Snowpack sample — Buffalo Mountain, Silverthorne, Colorado, USA (2/22/26, 2:02 PM MST)
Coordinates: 39.622, -106.113
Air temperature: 33 °F
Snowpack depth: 63 cm
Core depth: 10 cm
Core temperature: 30.2 °F
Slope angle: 11°, slope face: 116°
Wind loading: low
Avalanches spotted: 0
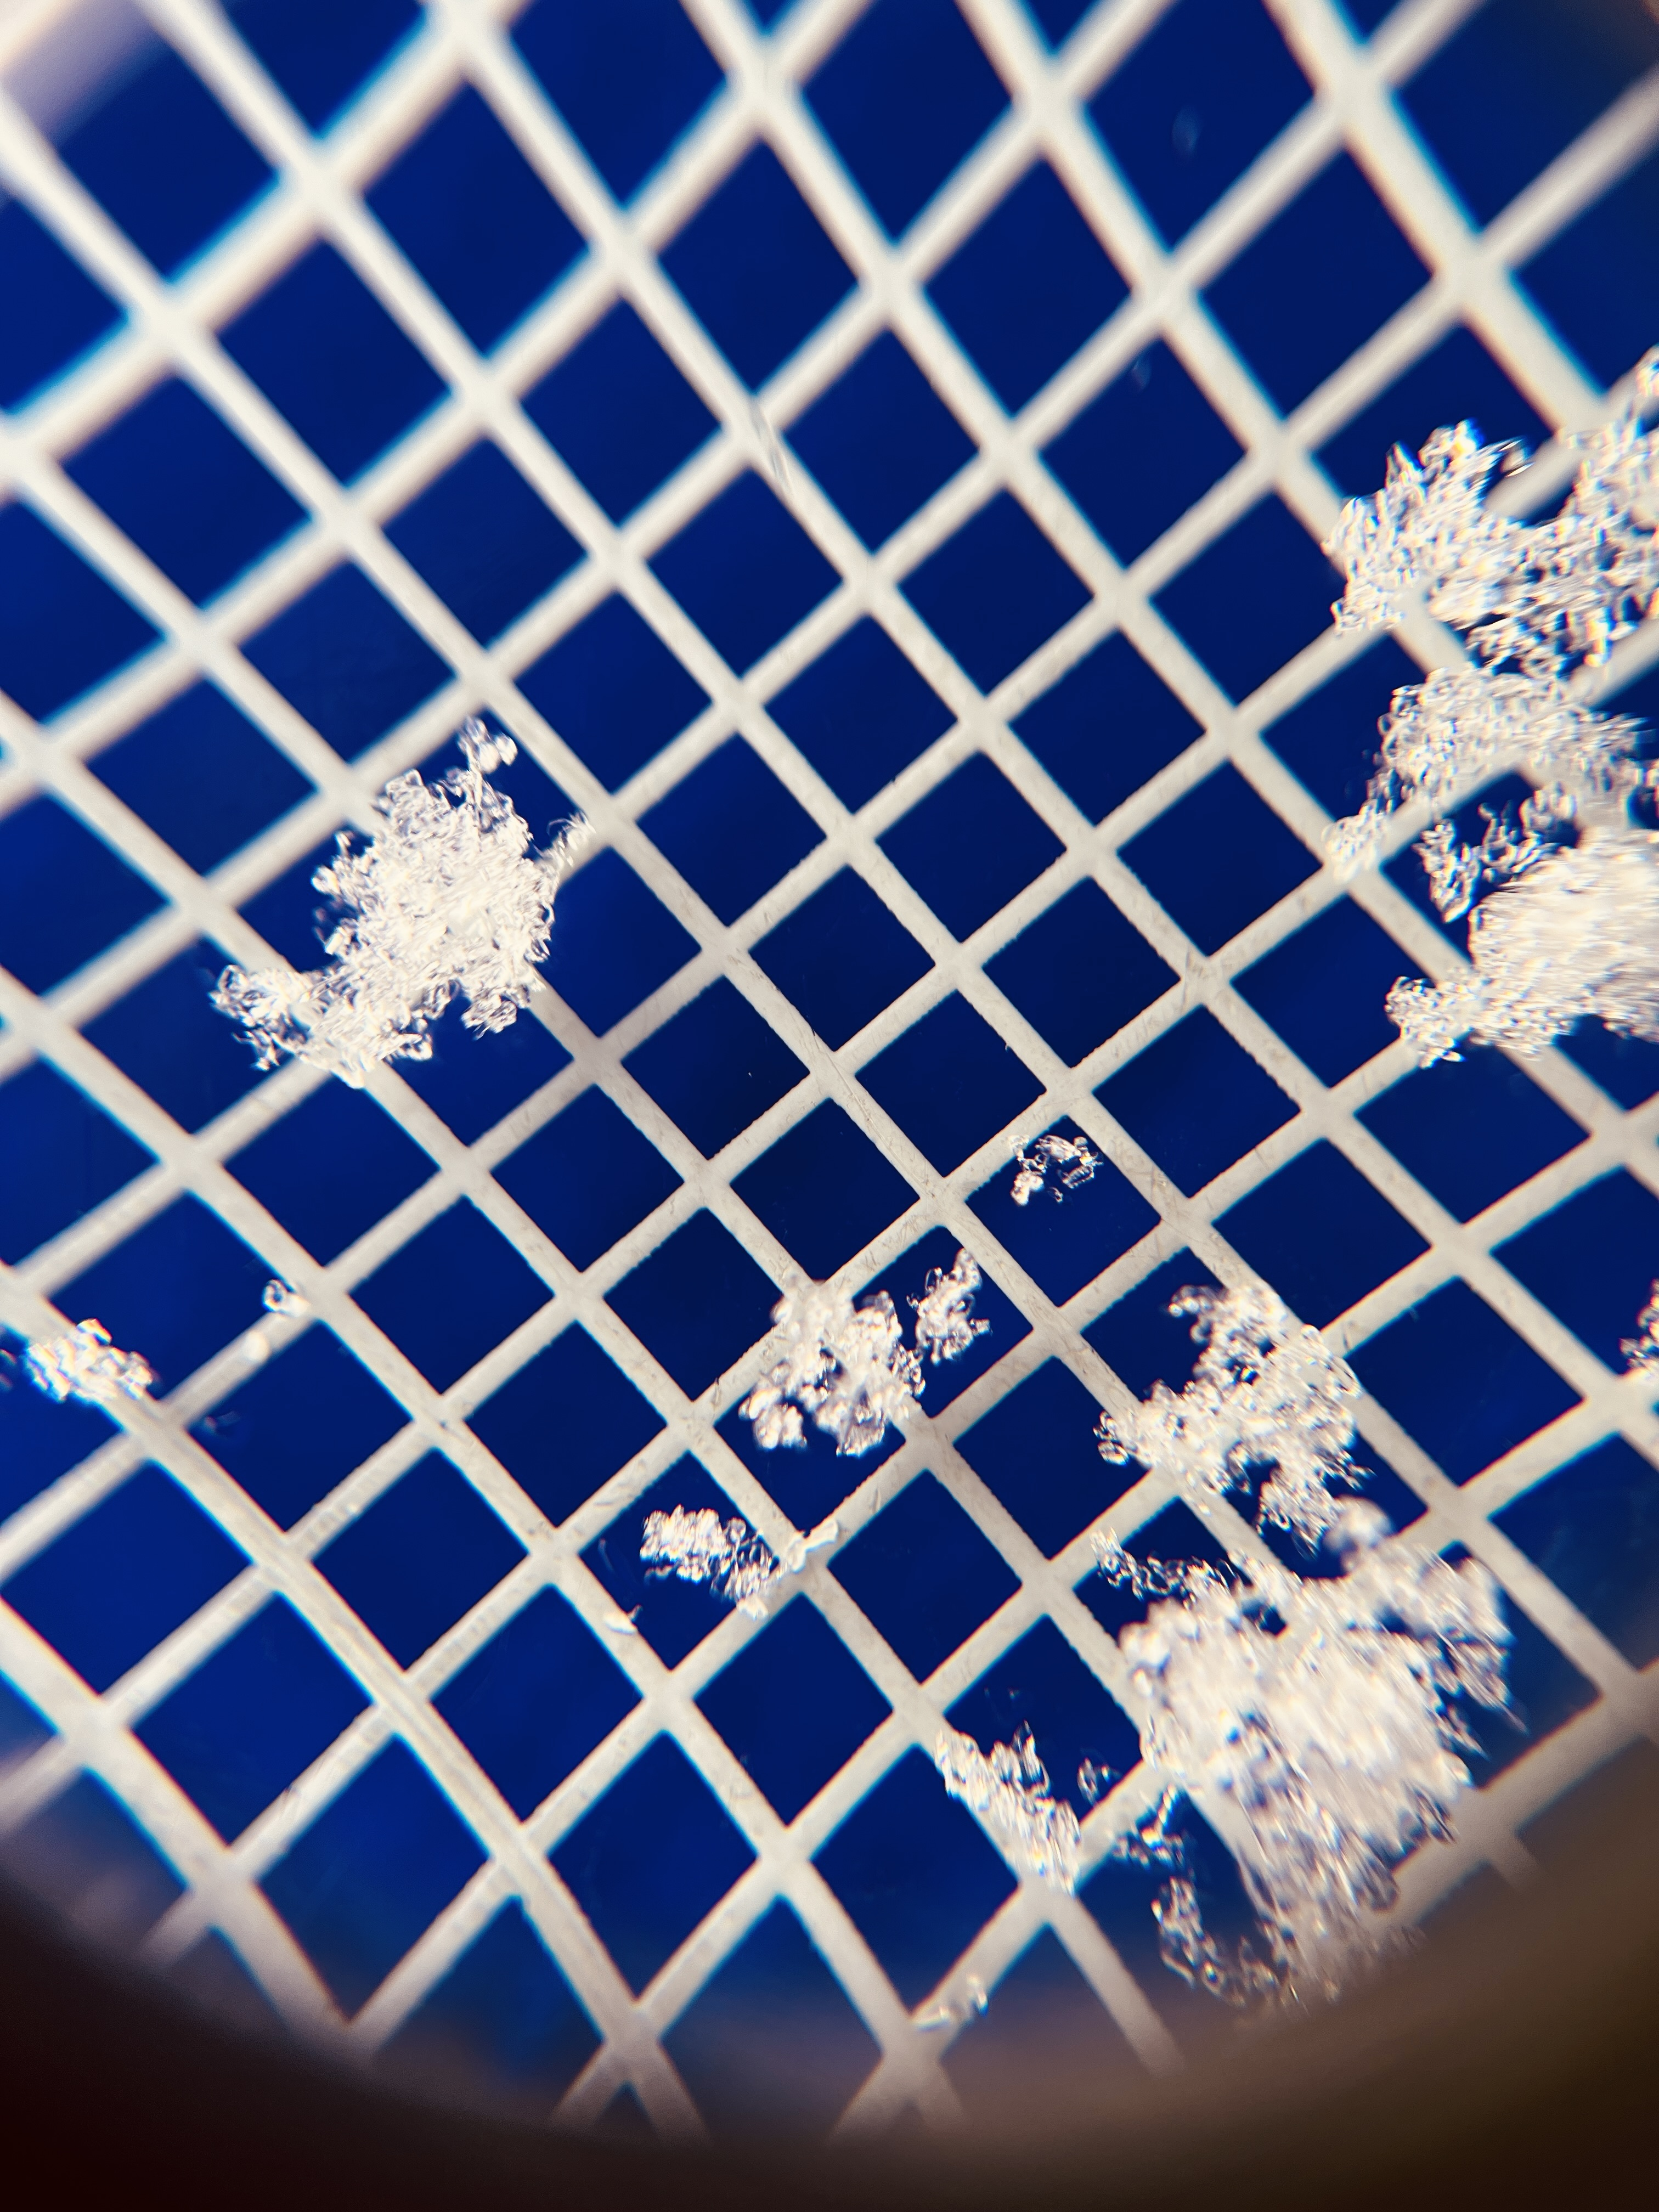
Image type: magnified_profile
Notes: In a firebreak similar to site 1, minimal wind loading with no spotted avalanches (not many faces in view though)